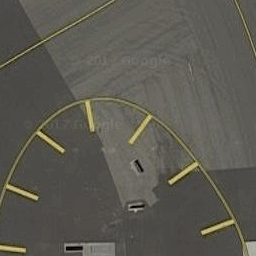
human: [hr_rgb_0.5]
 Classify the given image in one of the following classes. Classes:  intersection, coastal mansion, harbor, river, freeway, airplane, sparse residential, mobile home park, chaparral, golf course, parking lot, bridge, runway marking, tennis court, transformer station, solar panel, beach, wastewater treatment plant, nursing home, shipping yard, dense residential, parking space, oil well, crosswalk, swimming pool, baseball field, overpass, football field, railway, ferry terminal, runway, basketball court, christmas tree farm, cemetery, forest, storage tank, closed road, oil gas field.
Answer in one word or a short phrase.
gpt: runway marking